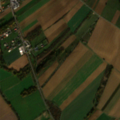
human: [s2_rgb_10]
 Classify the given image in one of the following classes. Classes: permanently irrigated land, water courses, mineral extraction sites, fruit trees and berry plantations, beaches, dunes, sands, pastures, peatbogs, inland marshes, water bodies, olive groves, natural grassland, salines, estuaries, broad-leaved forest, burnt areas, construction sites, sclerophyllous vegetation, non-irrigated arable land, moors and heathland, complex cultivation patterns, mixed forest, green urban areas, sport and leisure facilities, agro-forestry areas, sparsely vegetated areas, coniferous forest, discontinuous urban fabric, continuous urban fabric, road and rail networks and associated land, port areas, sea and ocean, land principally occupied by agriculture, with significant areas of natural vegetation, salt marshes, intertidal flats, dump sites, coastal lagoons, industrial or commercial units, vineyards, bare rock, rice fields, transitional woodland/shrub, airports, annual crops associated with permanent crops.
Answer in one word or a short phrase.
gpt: discontinuous urban fabric, non-irrigated arable land